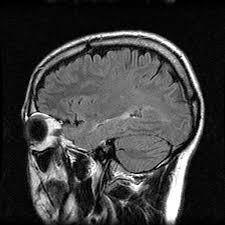
Label: notumor